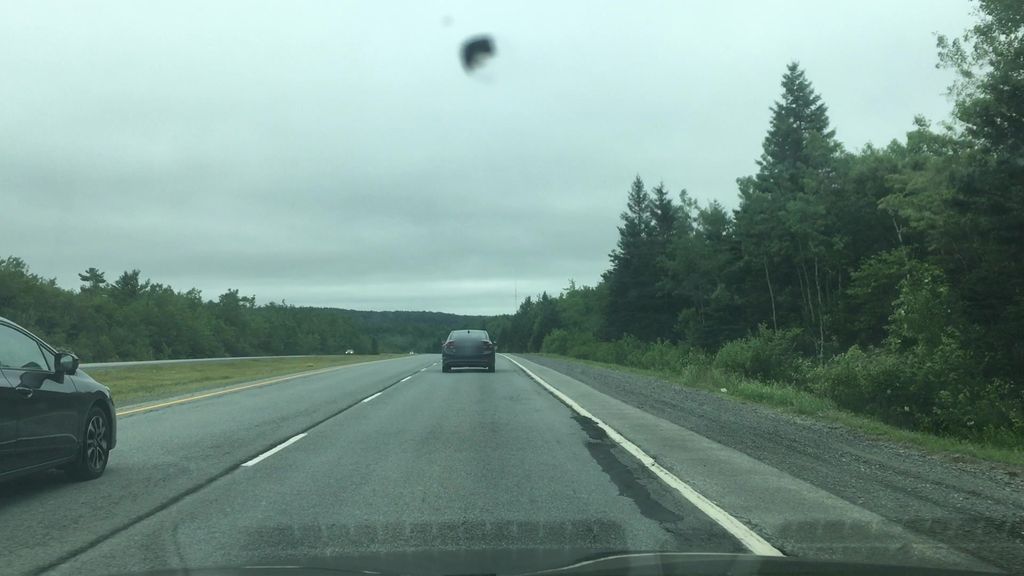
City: halifax